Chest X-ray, PA view. Patient: 61 years old, sex M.
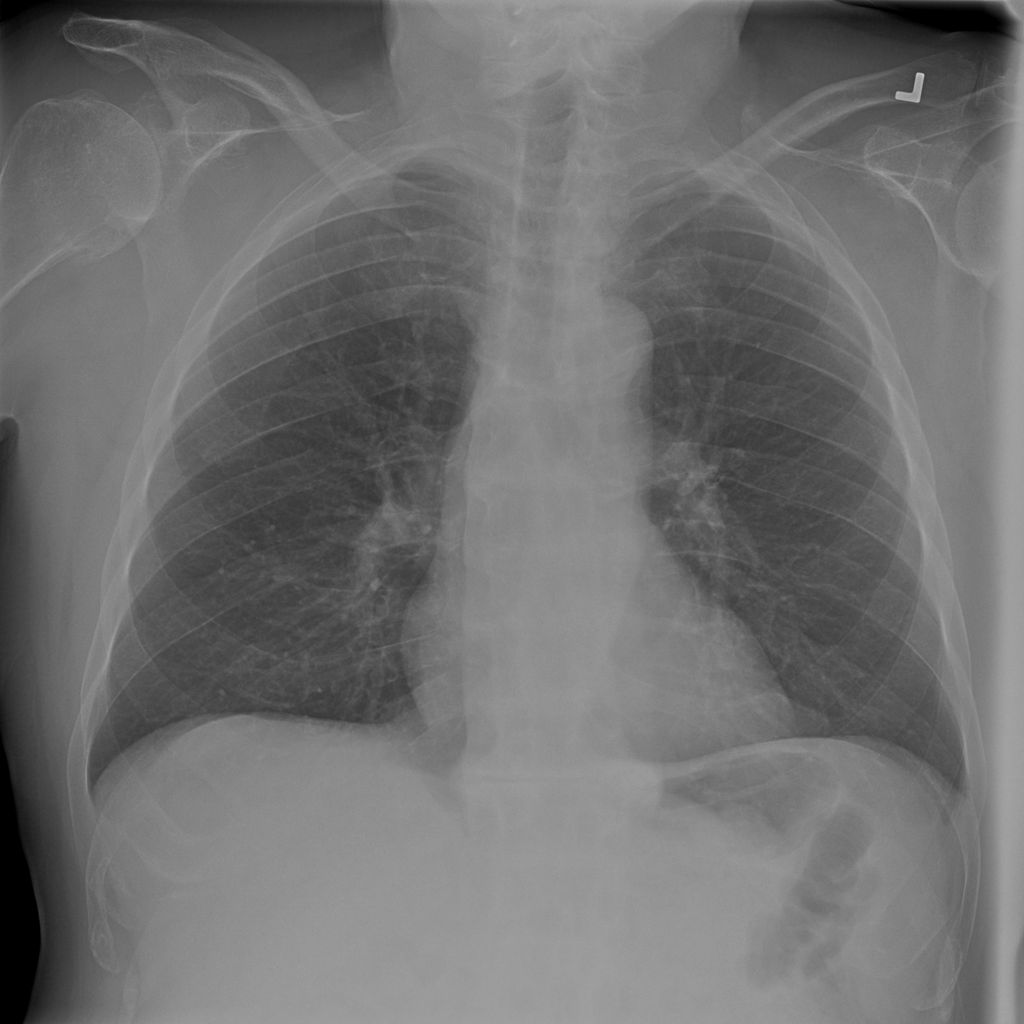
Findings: No Finding